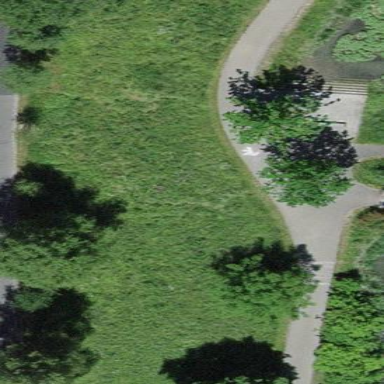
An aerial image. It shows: Park.